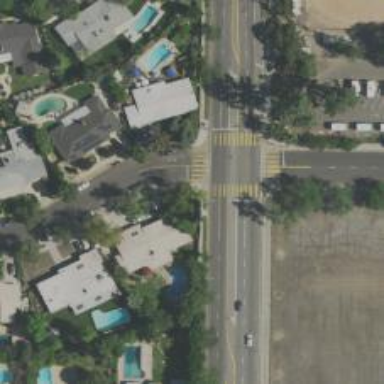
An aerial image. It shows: Secondary road with separate sidewalk.